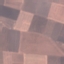
Land use / land cover: AnnualCrop